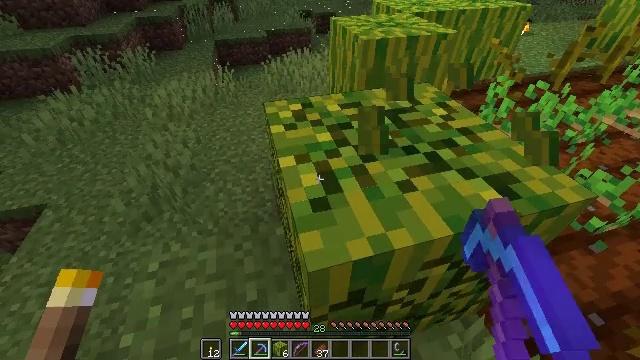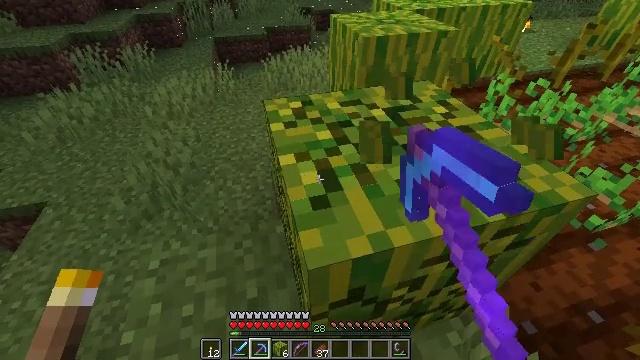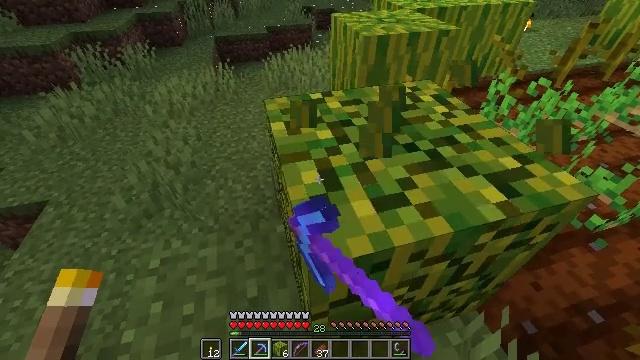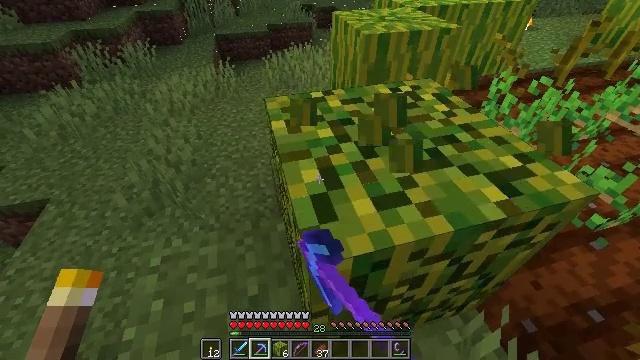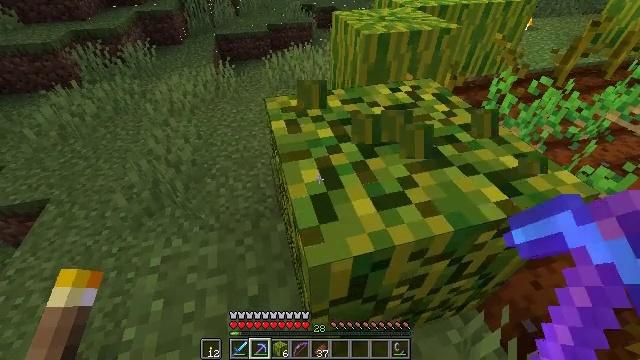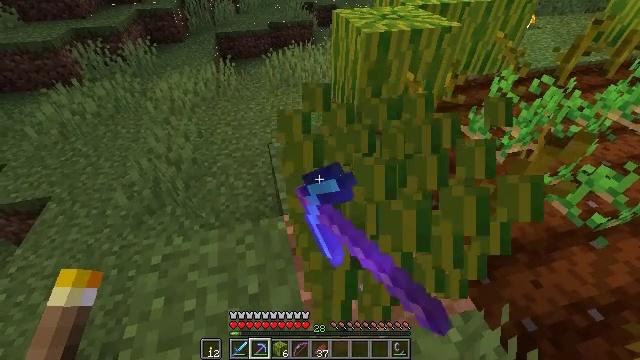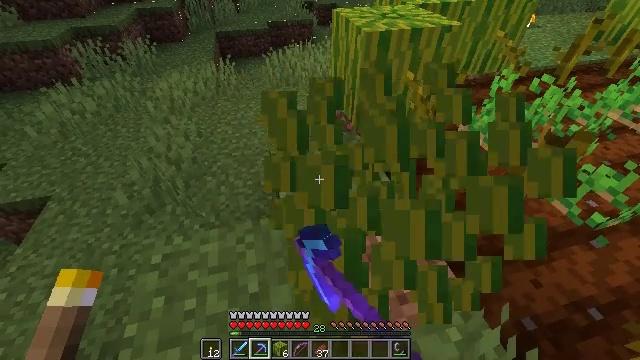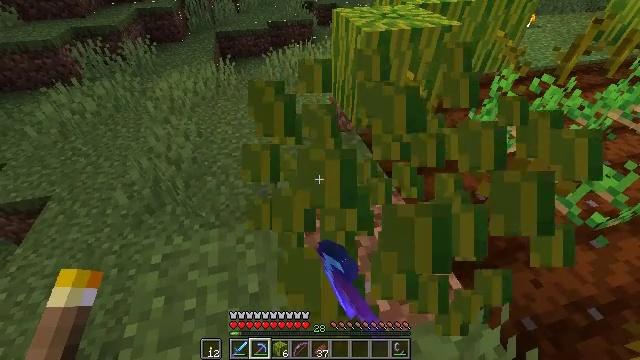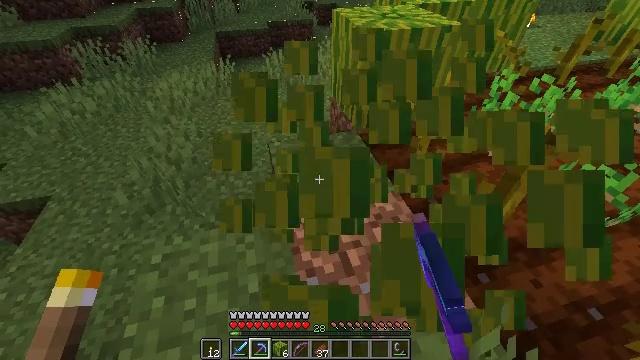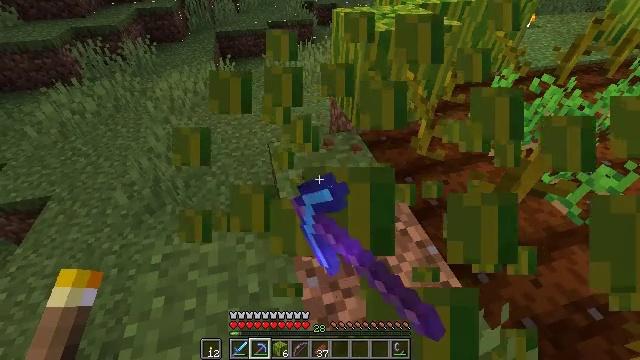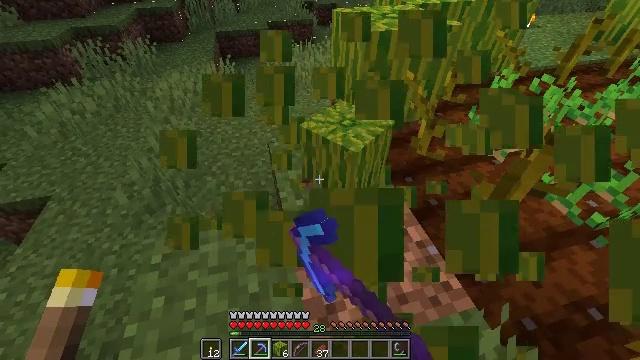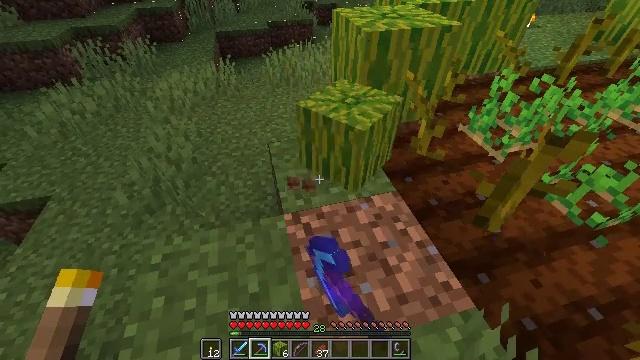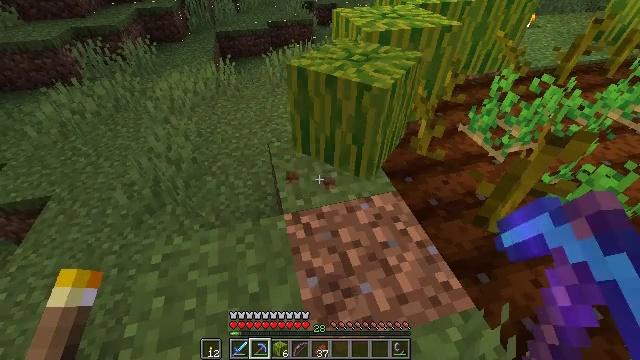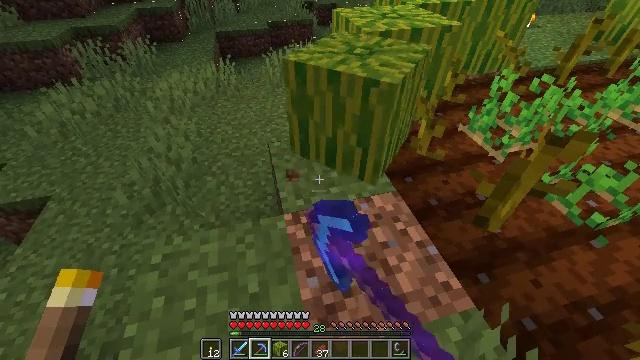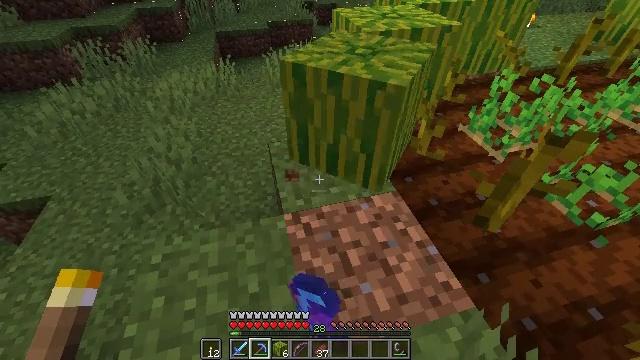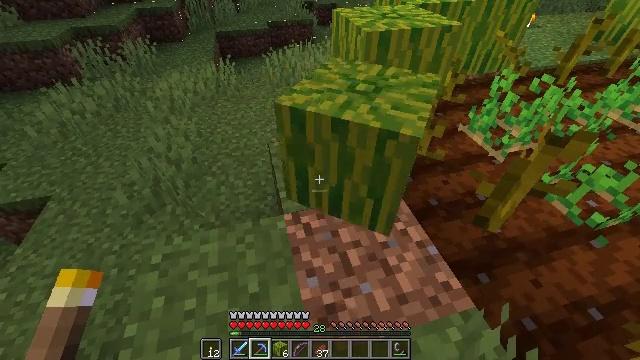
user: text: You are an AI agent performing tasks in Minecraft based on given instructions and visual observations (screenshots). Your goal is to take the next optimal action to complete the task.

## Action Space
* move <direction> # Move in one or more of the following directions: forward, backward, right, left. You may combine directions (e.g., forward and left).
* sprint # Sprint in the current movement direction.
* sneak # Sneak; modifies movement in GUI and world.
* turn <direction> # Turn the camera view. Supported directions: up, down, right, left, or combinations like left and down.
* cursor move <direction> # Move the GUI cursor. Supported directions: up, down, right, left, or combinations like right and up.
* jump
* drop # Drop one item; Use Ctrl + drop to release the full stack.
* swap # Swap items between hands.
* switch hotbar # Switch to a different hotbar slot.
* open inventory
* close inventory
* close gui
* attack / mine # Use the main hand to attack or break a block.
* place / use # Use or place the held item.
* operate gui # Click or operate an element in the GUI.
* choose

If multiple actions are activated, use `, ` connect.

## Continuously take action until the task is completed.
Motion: motion action
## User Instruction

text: Attack the melon to collect it.
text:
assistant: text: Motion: attack / mine
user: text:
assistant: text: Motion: attack / mine
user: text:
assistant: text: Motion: attack / mine
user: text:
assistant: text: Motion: attack / mine
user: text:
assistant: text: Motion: attack / mine
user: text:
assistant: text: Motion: attack / mine
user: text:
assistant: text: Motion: attack / mine
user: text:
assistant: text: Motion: attack / mine
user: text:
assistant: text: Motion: attack / mine
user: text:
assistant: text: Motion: attack / mine
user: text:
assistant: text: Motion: attack / mine
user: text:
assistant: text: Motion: attack / mine
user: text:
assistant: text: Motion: no_op
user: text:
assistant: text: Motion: no_op
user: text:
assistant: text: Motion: no_op
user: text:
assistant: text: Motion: no_op
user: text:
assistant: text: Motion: no_op
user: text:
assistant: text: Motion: no_op
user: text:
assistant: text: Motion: no_op
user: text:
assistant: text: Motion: move forward
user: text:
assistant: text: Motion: move forward
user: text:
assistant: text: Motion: move forward, turn up
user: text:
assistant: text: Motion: move forward, turn up
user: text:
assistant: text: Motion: move forward
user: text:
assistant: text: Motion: move forward, turn up
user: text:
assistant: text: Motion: move forward
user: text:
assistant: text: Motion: move forward
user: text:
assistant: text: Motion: move forward, turn right
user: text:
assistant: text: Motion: move forward, turn right
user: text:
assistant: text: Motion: move forward, turn right, attack / mine